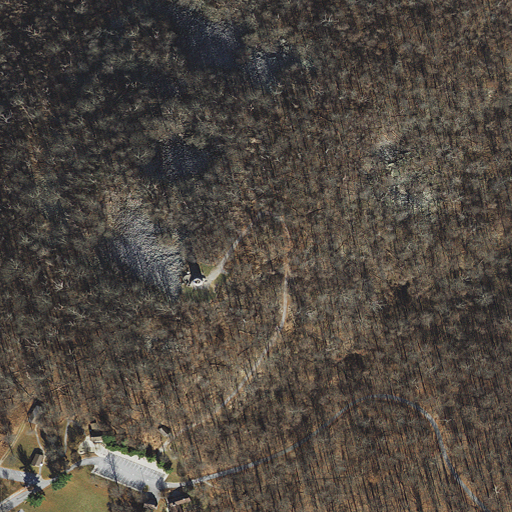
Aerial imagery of mountain in Maryland named Monument Knob containing deciduous forest, open development, pasture, and low intensity development